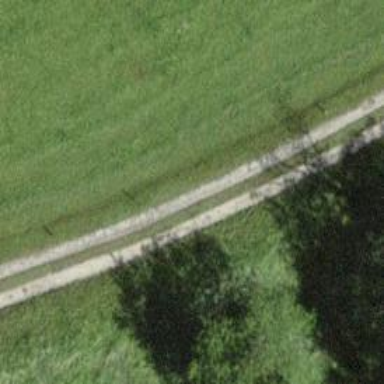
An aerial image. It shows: Forestry track with grade4 tracktype suitable for forestry vehicles.